Question: This image shows my website's homepage.

<URL>
I want rows of 4, not rows of 5.
Here is my php code:
'''
<?php
$query = "SELECT * FROM UFPProducts";
$results = mysql_query ($query, $connect);
while ($row = @ mysql_fetch_array($results))
{
print
"<div id= 'item'>" .
"<p>Product id ".$row["ProductID"]."</p>".
"<p><img src=".$row["Image"]."></p>".
"<p>&pound".$row["Price"]."</p>".
"<p>".$row["Description"]."</p>".
"</div>";
}
'''
Here is the CSS for the above:
'''
#item {
width:100px;
text-align:center;
border: 1px solid #D9D9D9;
padding: 0px;
list-style: none;
width: 150px;
float: left;
margin-right: 15px;
margin-bottom: 15px;
border-radius: 10px;
-moz-border-radius: 10px; /* firefox rounded corners */
-webkit-border-radius: 10px; /* Safari rounded corners */
min-height: 220px;
}
#item li h1 {
text-align:center:
}
#item li#white{
min-height: 220px;
}
'''
How can I display rows of 4, not 5?
Thankyou
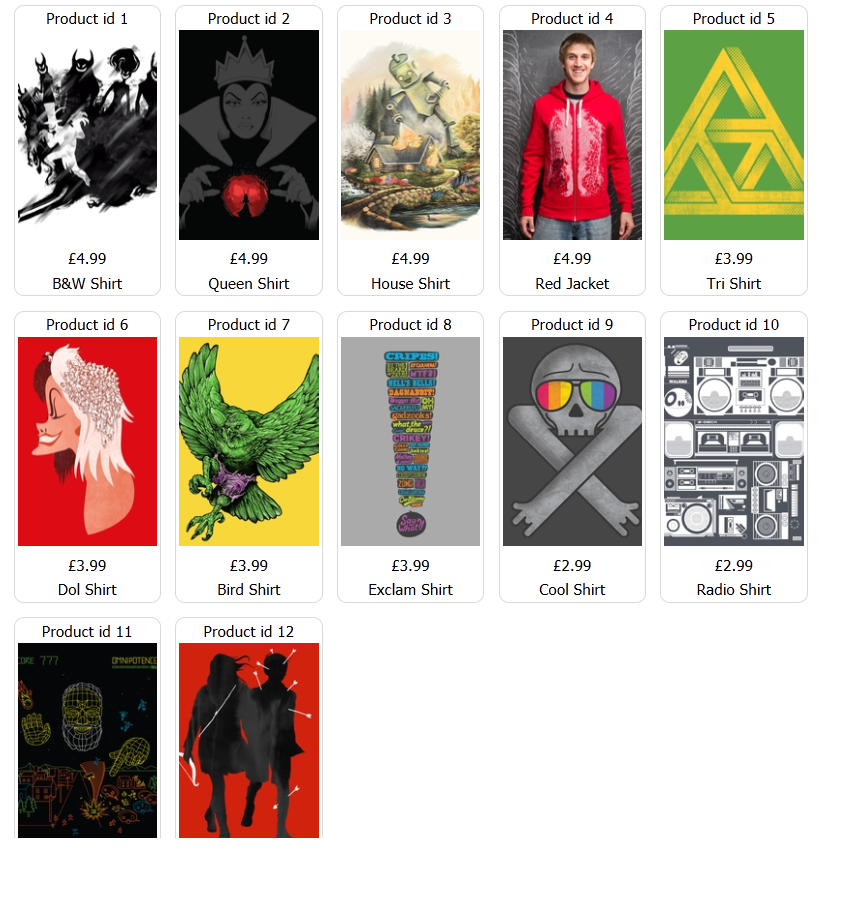
Answer: Your products are currently set to float with a width of 150px. Since you're floating it will continue to add items until they don't fit (ie, if your items are 10px wide in a 75px wide container and you add 8, you'll see 7 on one 'row' with 1 on the next). You can simply increase the width to fit the container that your products are in until you've got 4 items per 'row'. Your margins and any padding also add to this so keep that in mind.
'''
#item {
...
width: 200px;
...
}
'''
If you don't want to increase the width of your product cells, then increase the margin to the increase the effective width of the elements.
'''
#item {
...
margin-right: 20px;
...
}
'''
You should also update your items to use a class instead of an ID since ID are supposed to be unique on a page.
'''
.item {
...
}
<div class='item'>...</div>
'''